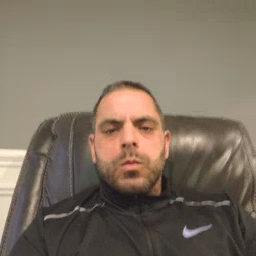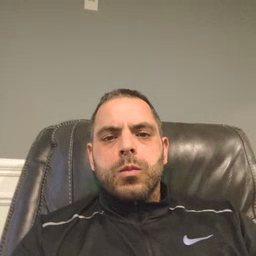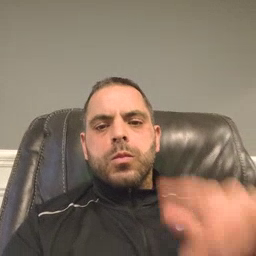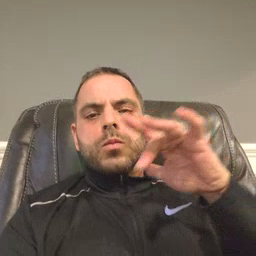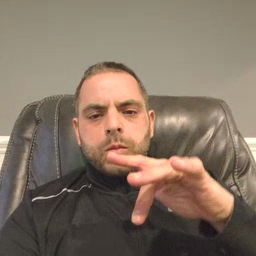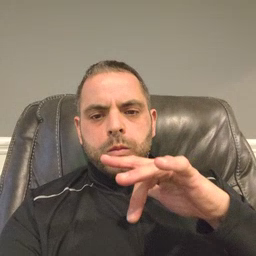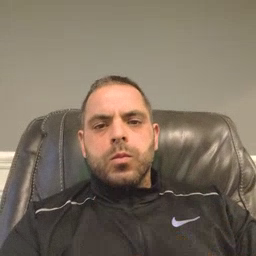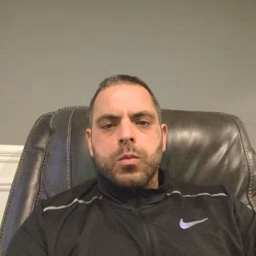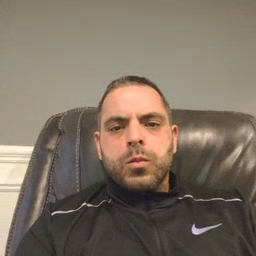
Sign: touch